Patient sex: F
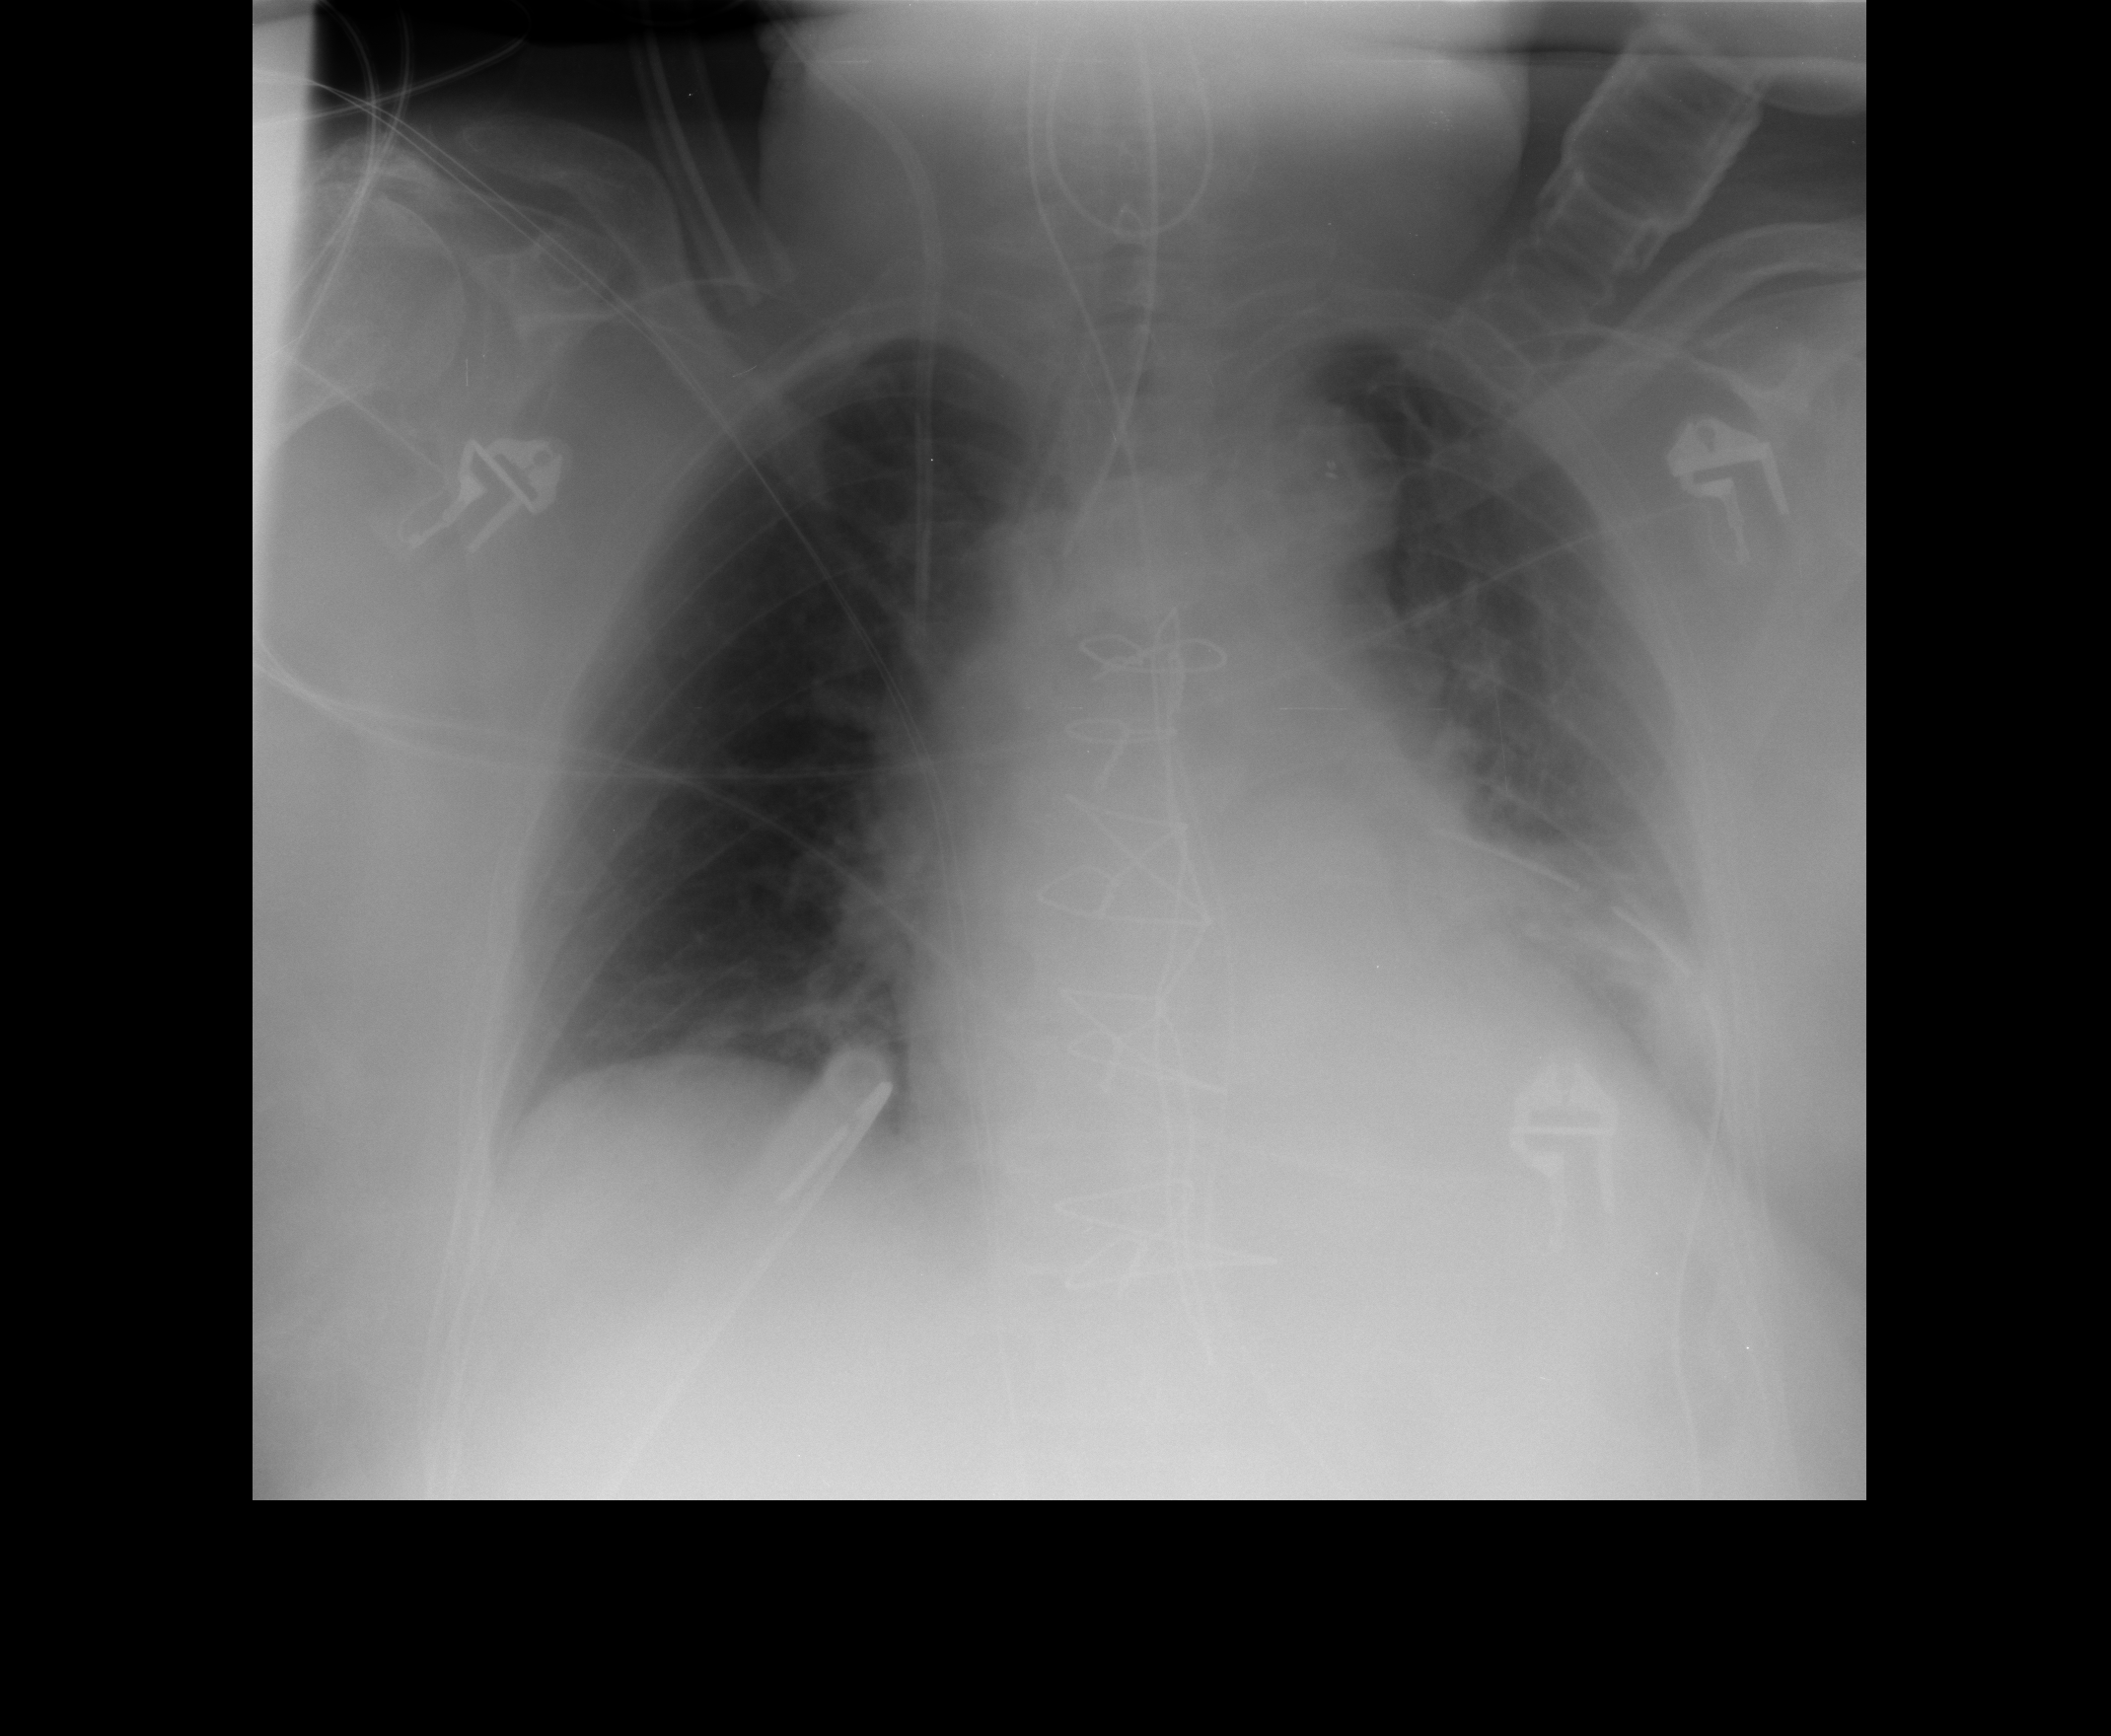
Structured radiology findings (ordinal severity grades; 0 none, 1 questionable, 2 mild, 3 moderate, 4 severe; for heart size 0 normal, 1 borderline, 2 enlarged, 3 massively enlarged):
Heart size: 2
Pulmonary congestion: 1
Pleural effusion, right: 0
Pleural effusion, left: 2
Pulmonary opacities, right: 0
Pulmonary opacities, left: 2
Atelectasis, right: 2
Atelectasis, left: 2